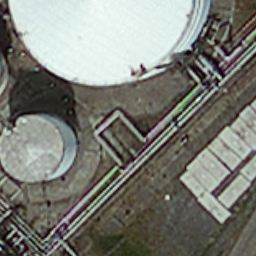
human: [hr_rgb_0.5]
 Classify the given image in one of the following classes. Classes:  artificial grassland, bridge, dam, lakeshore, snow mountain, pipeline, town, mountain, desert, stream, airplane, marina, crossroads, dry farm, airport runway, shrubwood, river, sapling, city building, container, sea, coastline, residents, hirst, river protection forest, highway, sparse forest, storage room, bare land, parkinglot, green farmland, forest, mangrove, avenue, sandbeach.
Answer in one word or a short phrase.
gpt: storage room